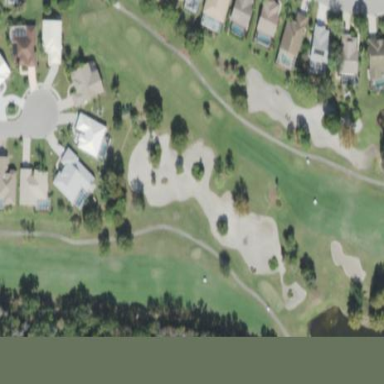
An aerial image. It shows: Golf bunker.